Question: all description in screenshot.
i want search in arraylist use by (addTextChangedListener) and if found item, show in listView.
how to do write this method?
'''
txtSrch.addTextChangedListener(new TextWatcher() {
@Override
public void onTextChanged(CharSequence s, int start, int before, int count) {
//
}
@Override
public void beforeTextChanged(CharSequence s, int start, int count,
int after) {
//
}
@Override
public void afterTextChanged(Editable s) {
//
}
});
'''

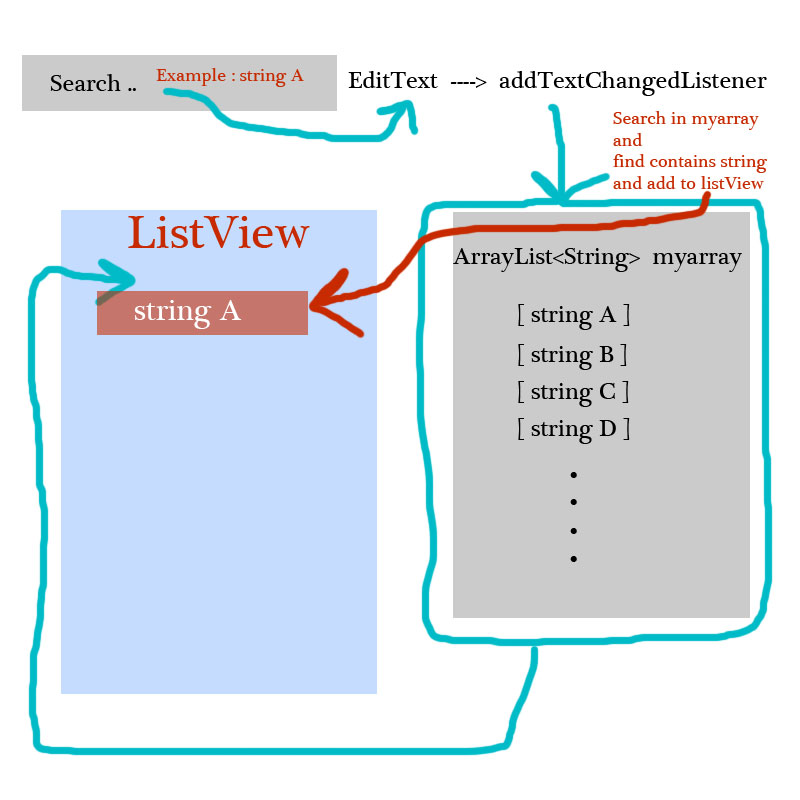
Answer: I think it will solve your problem:
<URL>